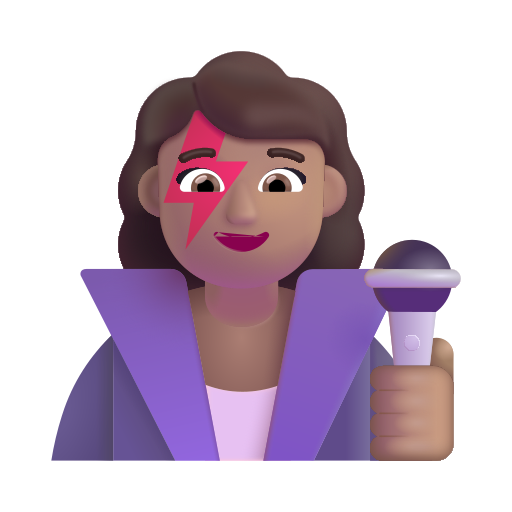
woman singer color